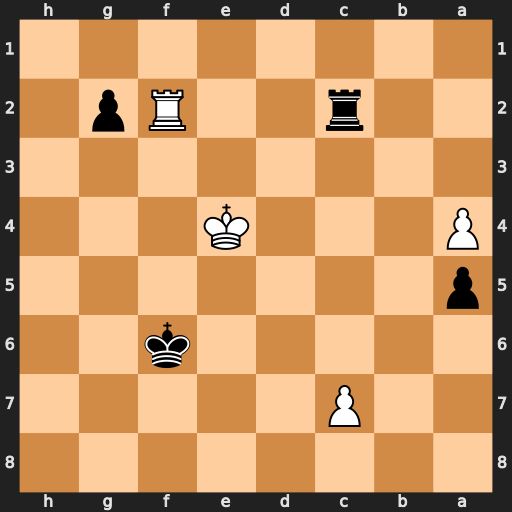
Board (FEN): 8/2P5/5k2/p7/P3K3/8/2r2Rp1/8
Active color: b
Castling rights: -
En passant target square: -
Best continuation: Rxf2 c8=Q g1=Q Qf8+ Ke6